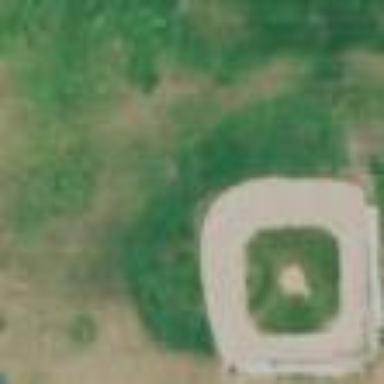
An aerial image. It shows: Baseball pitch for leisure land activities.